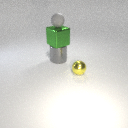
large gray metal cylinder to the left of small yellow metal sphere